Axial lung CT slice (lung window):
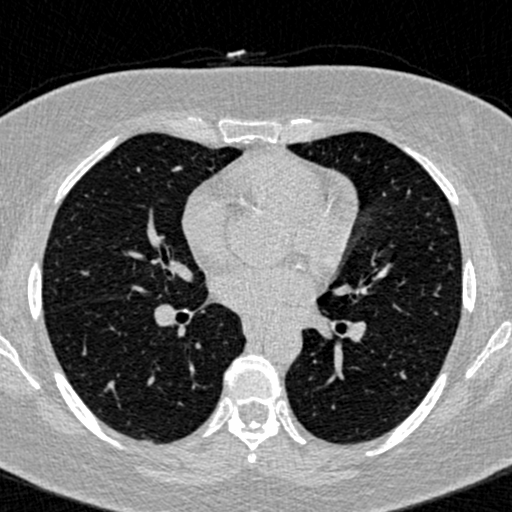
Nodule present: no